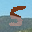
Label: 5